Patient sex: M
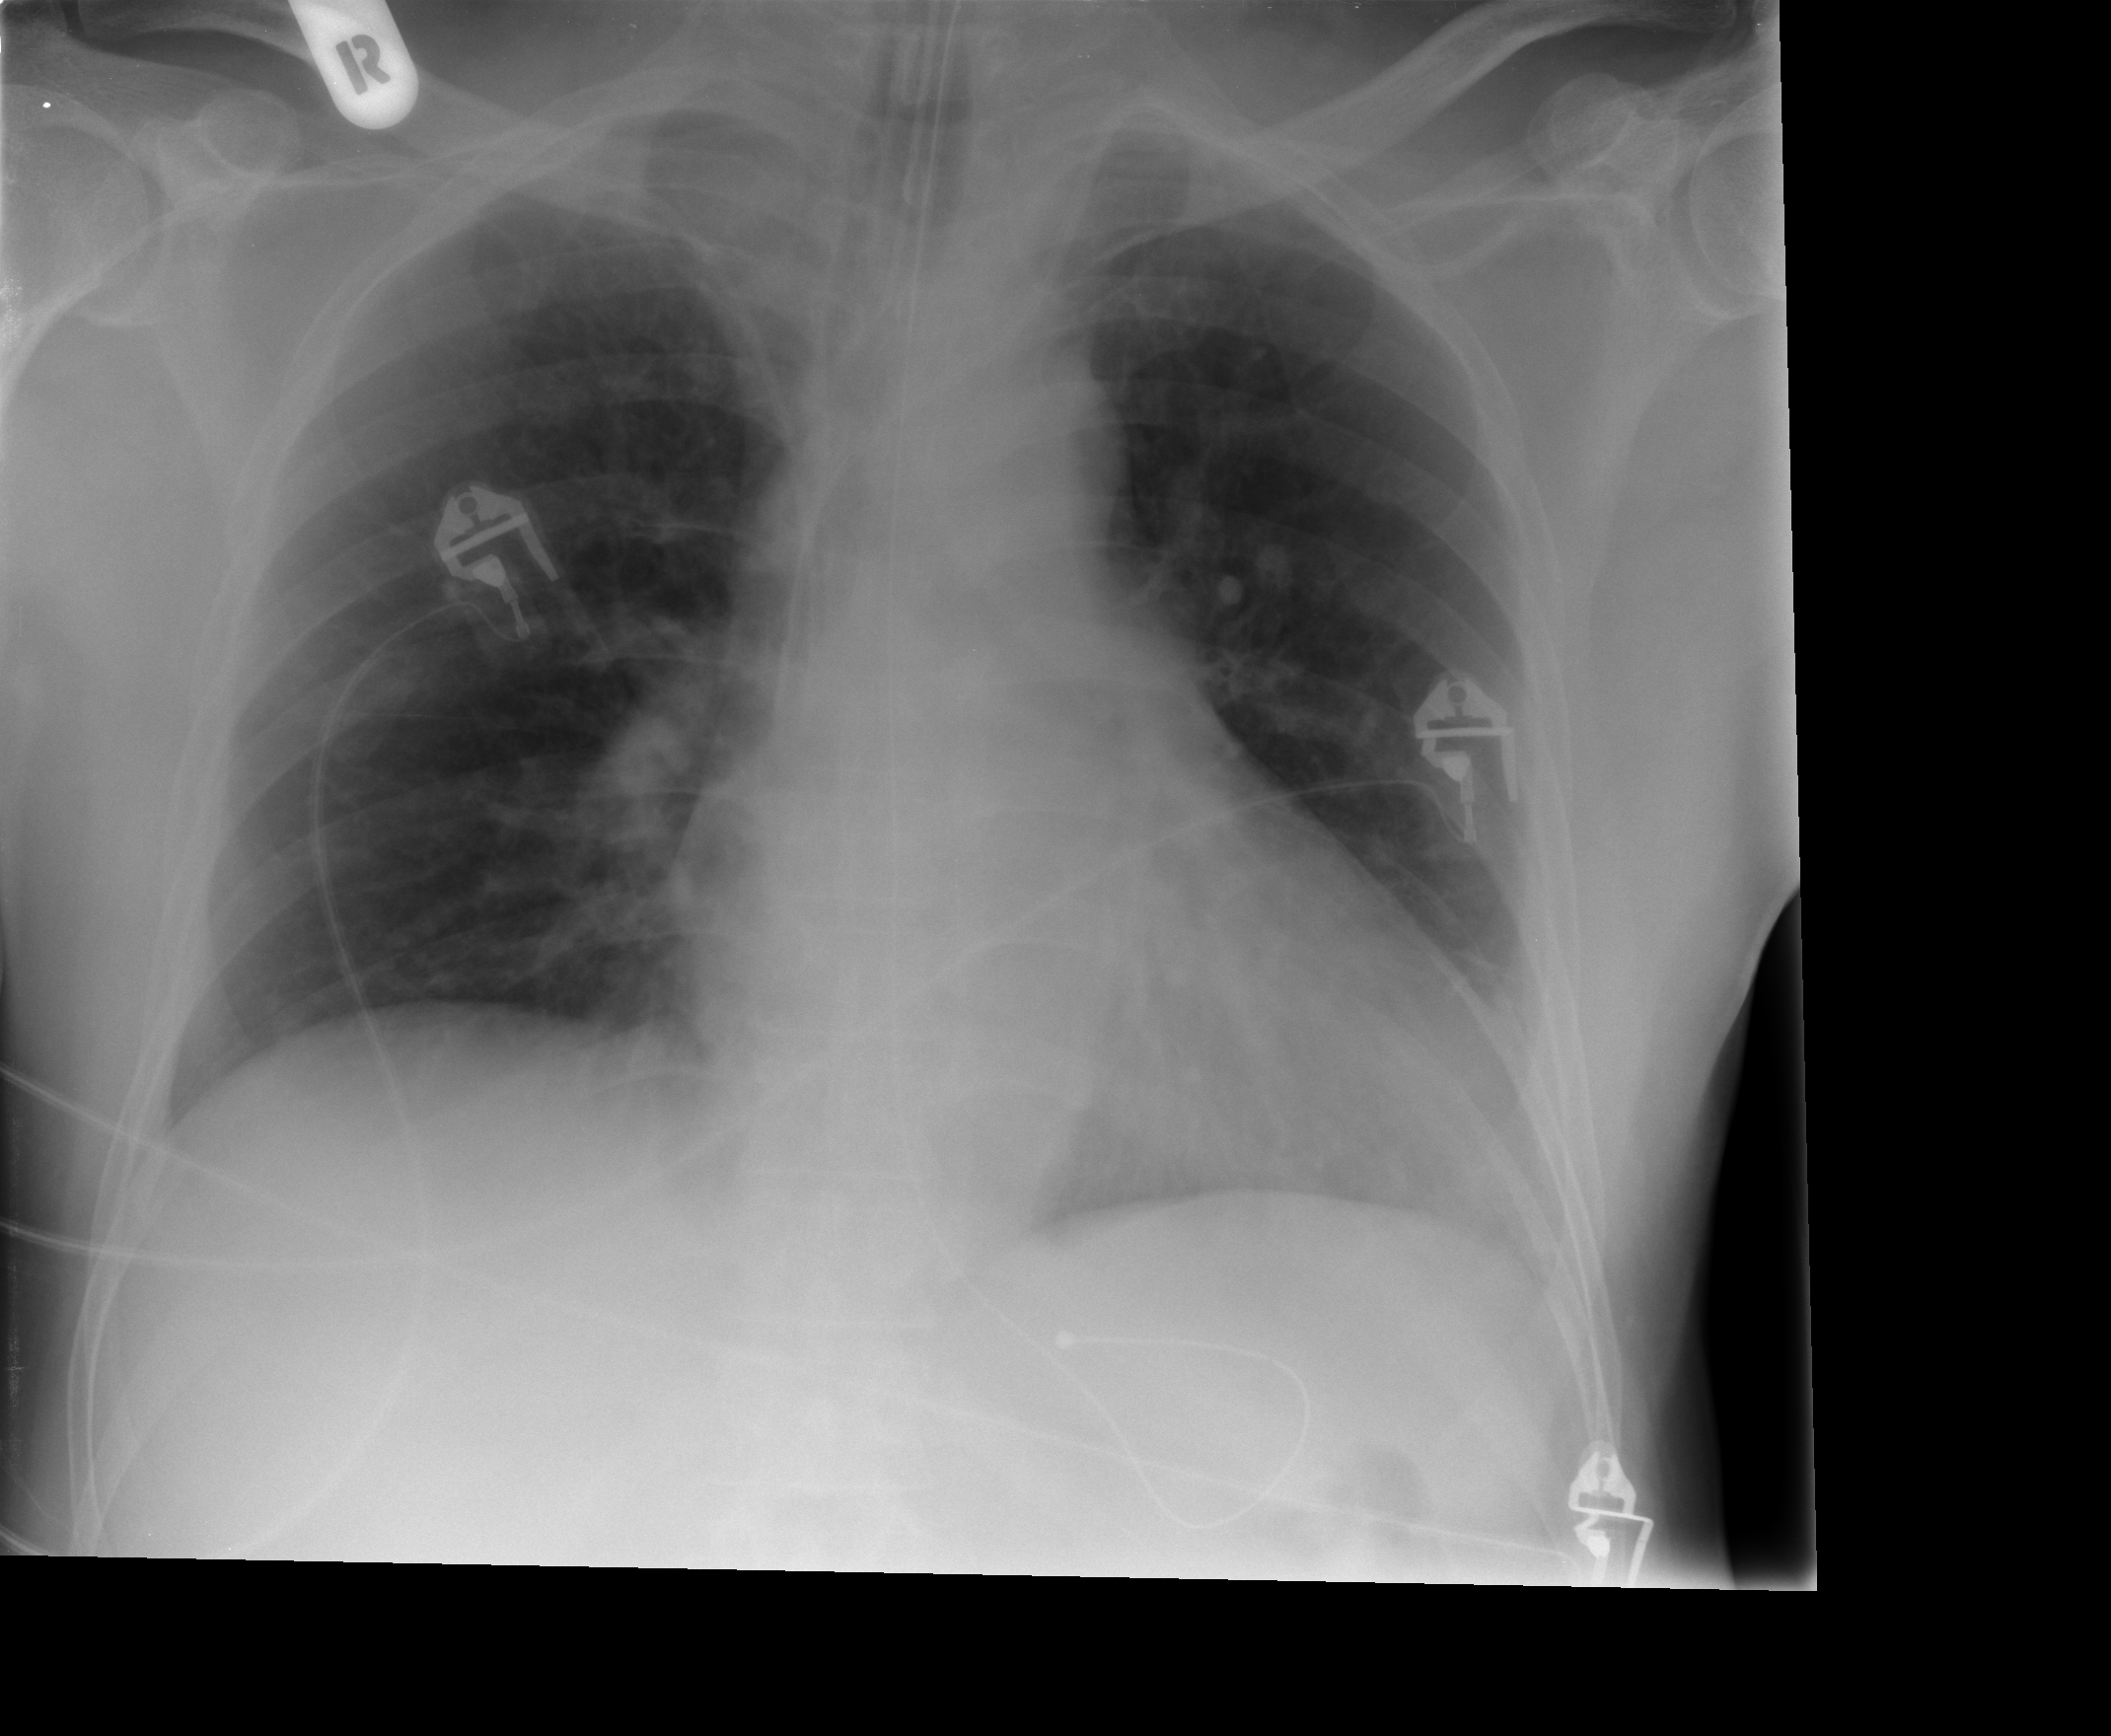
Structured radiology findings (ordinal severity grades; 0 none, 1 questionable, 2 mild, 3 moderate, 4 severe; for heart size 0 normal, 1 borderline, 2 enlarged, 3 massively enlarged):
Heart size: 0
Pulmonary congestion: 0
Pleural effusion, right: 0
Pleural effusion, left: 0
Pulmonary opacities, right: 0
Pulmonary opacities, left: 0
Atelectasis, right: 0
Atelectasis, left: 2